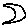
Label: moon